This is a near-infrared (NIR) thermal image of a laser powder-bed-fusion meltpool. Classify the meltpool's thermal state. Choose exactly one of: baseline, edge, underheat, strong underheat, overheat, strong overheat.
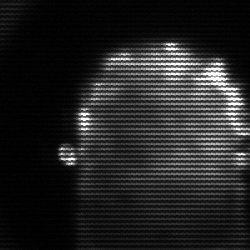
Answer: baseline